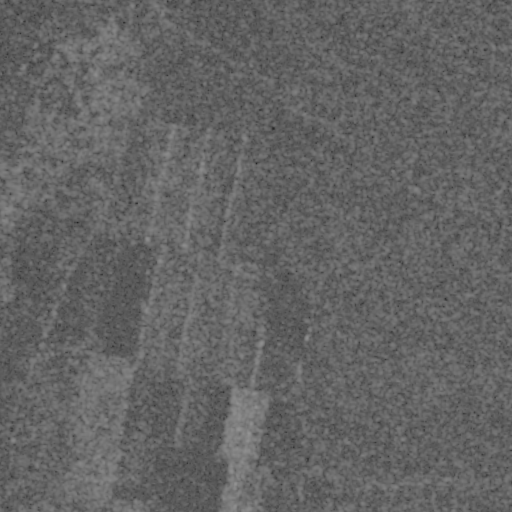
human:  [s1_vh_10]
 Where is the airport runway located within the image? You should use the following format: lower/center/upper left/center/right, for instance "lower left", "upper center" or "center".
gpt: The airport runway is located in the upper right of the image.
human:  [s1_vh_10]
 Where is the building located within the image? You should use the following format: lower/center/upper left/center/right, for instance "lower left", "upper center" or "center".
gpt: The building is located in the upper right of the image.
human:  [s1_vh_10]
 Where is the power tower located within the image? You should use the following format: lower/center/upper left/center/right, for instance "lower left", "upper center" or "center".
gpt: There is no power tower in the image.

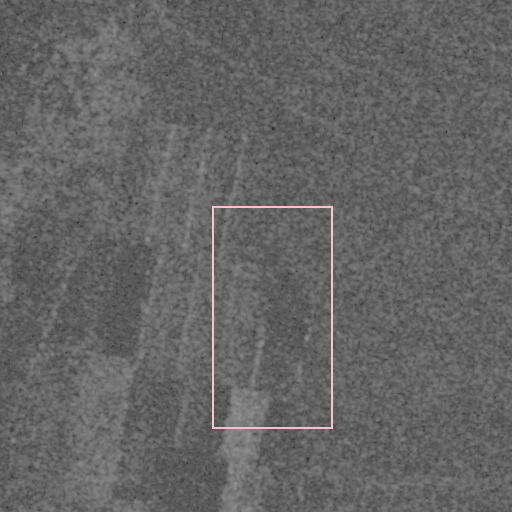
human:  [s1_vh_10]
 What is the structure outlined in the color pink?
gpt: There is no pink outline.
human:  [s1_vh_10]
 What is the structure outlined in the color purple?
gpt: There is no structure outlined in purple.